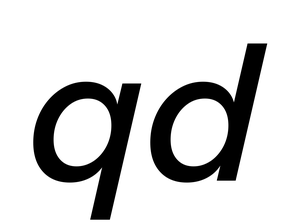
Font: InstrumentSans-Italic_Medium_Italic